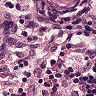
Metastatic tissue present: no